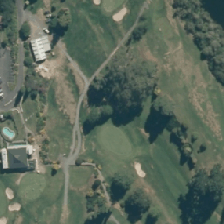
Land cover: urban_parkland